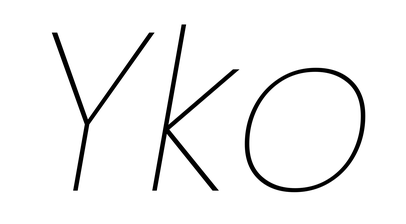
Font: Poppins-ThinItalic